Current action and preconditions to check: trajectory_clear

Your task: For each precondition in the list above, predict whether it will hold at this action.

Consider the current scene as observed from the mobile robot's camera, and analyze the predicted future states of all dynamic agents (e.g., people, animals, vehicles, or any moving entities) within the NEXT SECOND.

IMPORTANT: Only answer "very likely" if you are absolutely certain—based on strong, clear evidence—that a dynamic agent will violate the precondition in the predicted future state. Do NOT answer "very likely" for unlikely, ambiguous, or low-probability risks.

Ask yourself for each precondition: Is there a high probability, with clear and convincing evidence, that the predicted future states of any dynamic agent will interfere with the predicted future state of the currently executing action within the NEXT SECOND, causing that precondition to fail?

Assess the risk level based on these predictions. Use "likely" or "very likely" if motions create a clear risk of interference.

Use "neutral" or "improbable" if agents are nearby but their predicted paths are clearly diverging or non-conflicting.

Failure Risk Categories: "very improbable", "improbable", "neutral", "likely", "very likely"

Answer Format: Output ONLY the probability_of_failure value from these categories: "very improbable", "improbable", "neutral", "likely", "very likely"

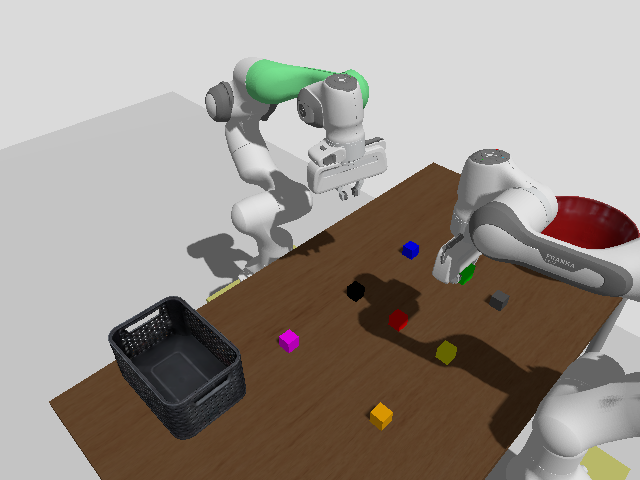

Answer: very improbable